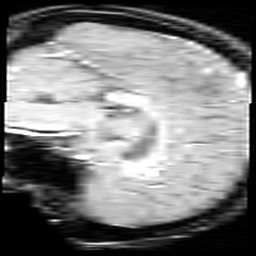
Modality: inplaneT1
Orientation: sagittal
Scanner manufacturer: ge
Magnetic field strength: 3 T
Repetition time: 0.25 s
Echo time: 0.0036 s